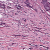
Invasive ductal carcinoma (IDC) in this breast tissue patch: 1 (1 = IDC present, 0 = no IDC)